【题型】填空题　【知识点】平面几何　【难度】easy
如图，在 $\triangle ABC$ 中，$CD$、$BE$ 分别是 $AB$、$AC$ 边上的高，$CD$、$BE$ 交于 $O$，若 $\angle EOC = 50^\circ$，则 $\angle A =$ \_\_\_$^\circ$.

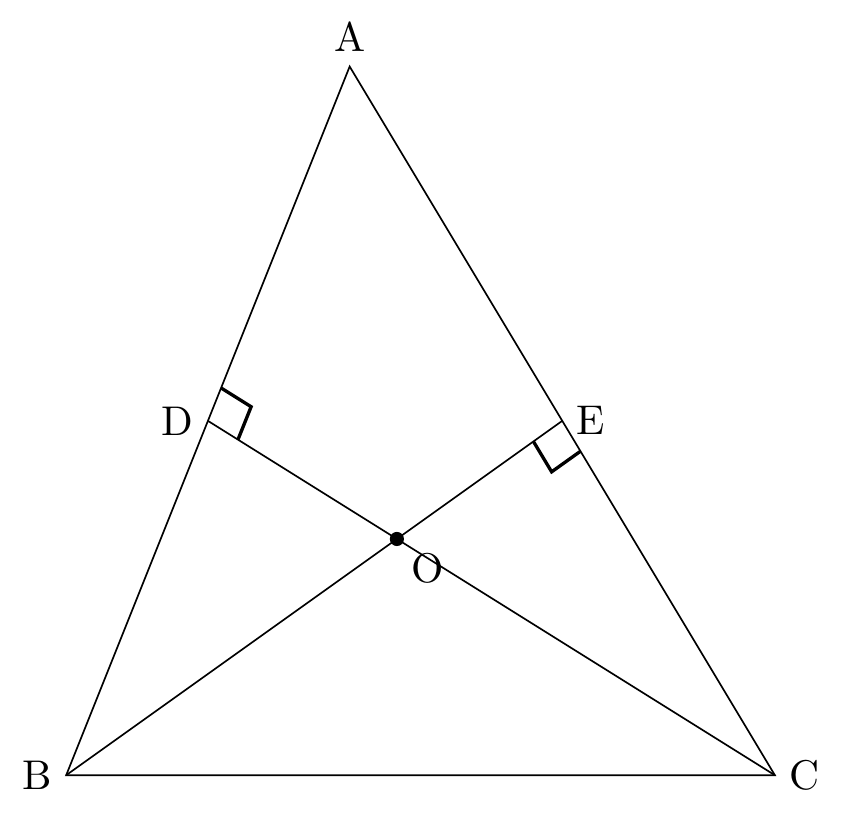
【解答】
解：$\because BE$ 为 $AC$ 边上的高，

$\therefore \angle OEC = 90^\circ$，

$\because \angle EOC = 50^\circ$，

$\therefore \angle ECO = 90^\circ - 50^\circ = 40^\circ$，

$\because CD$ 为 $AB$ 边上的高，

$\therefore \angle ADC = 90^\circ$，

$\therefore \angle A = 90^\circ - \angle ECO = 50^\circ$.

故答案为：50.